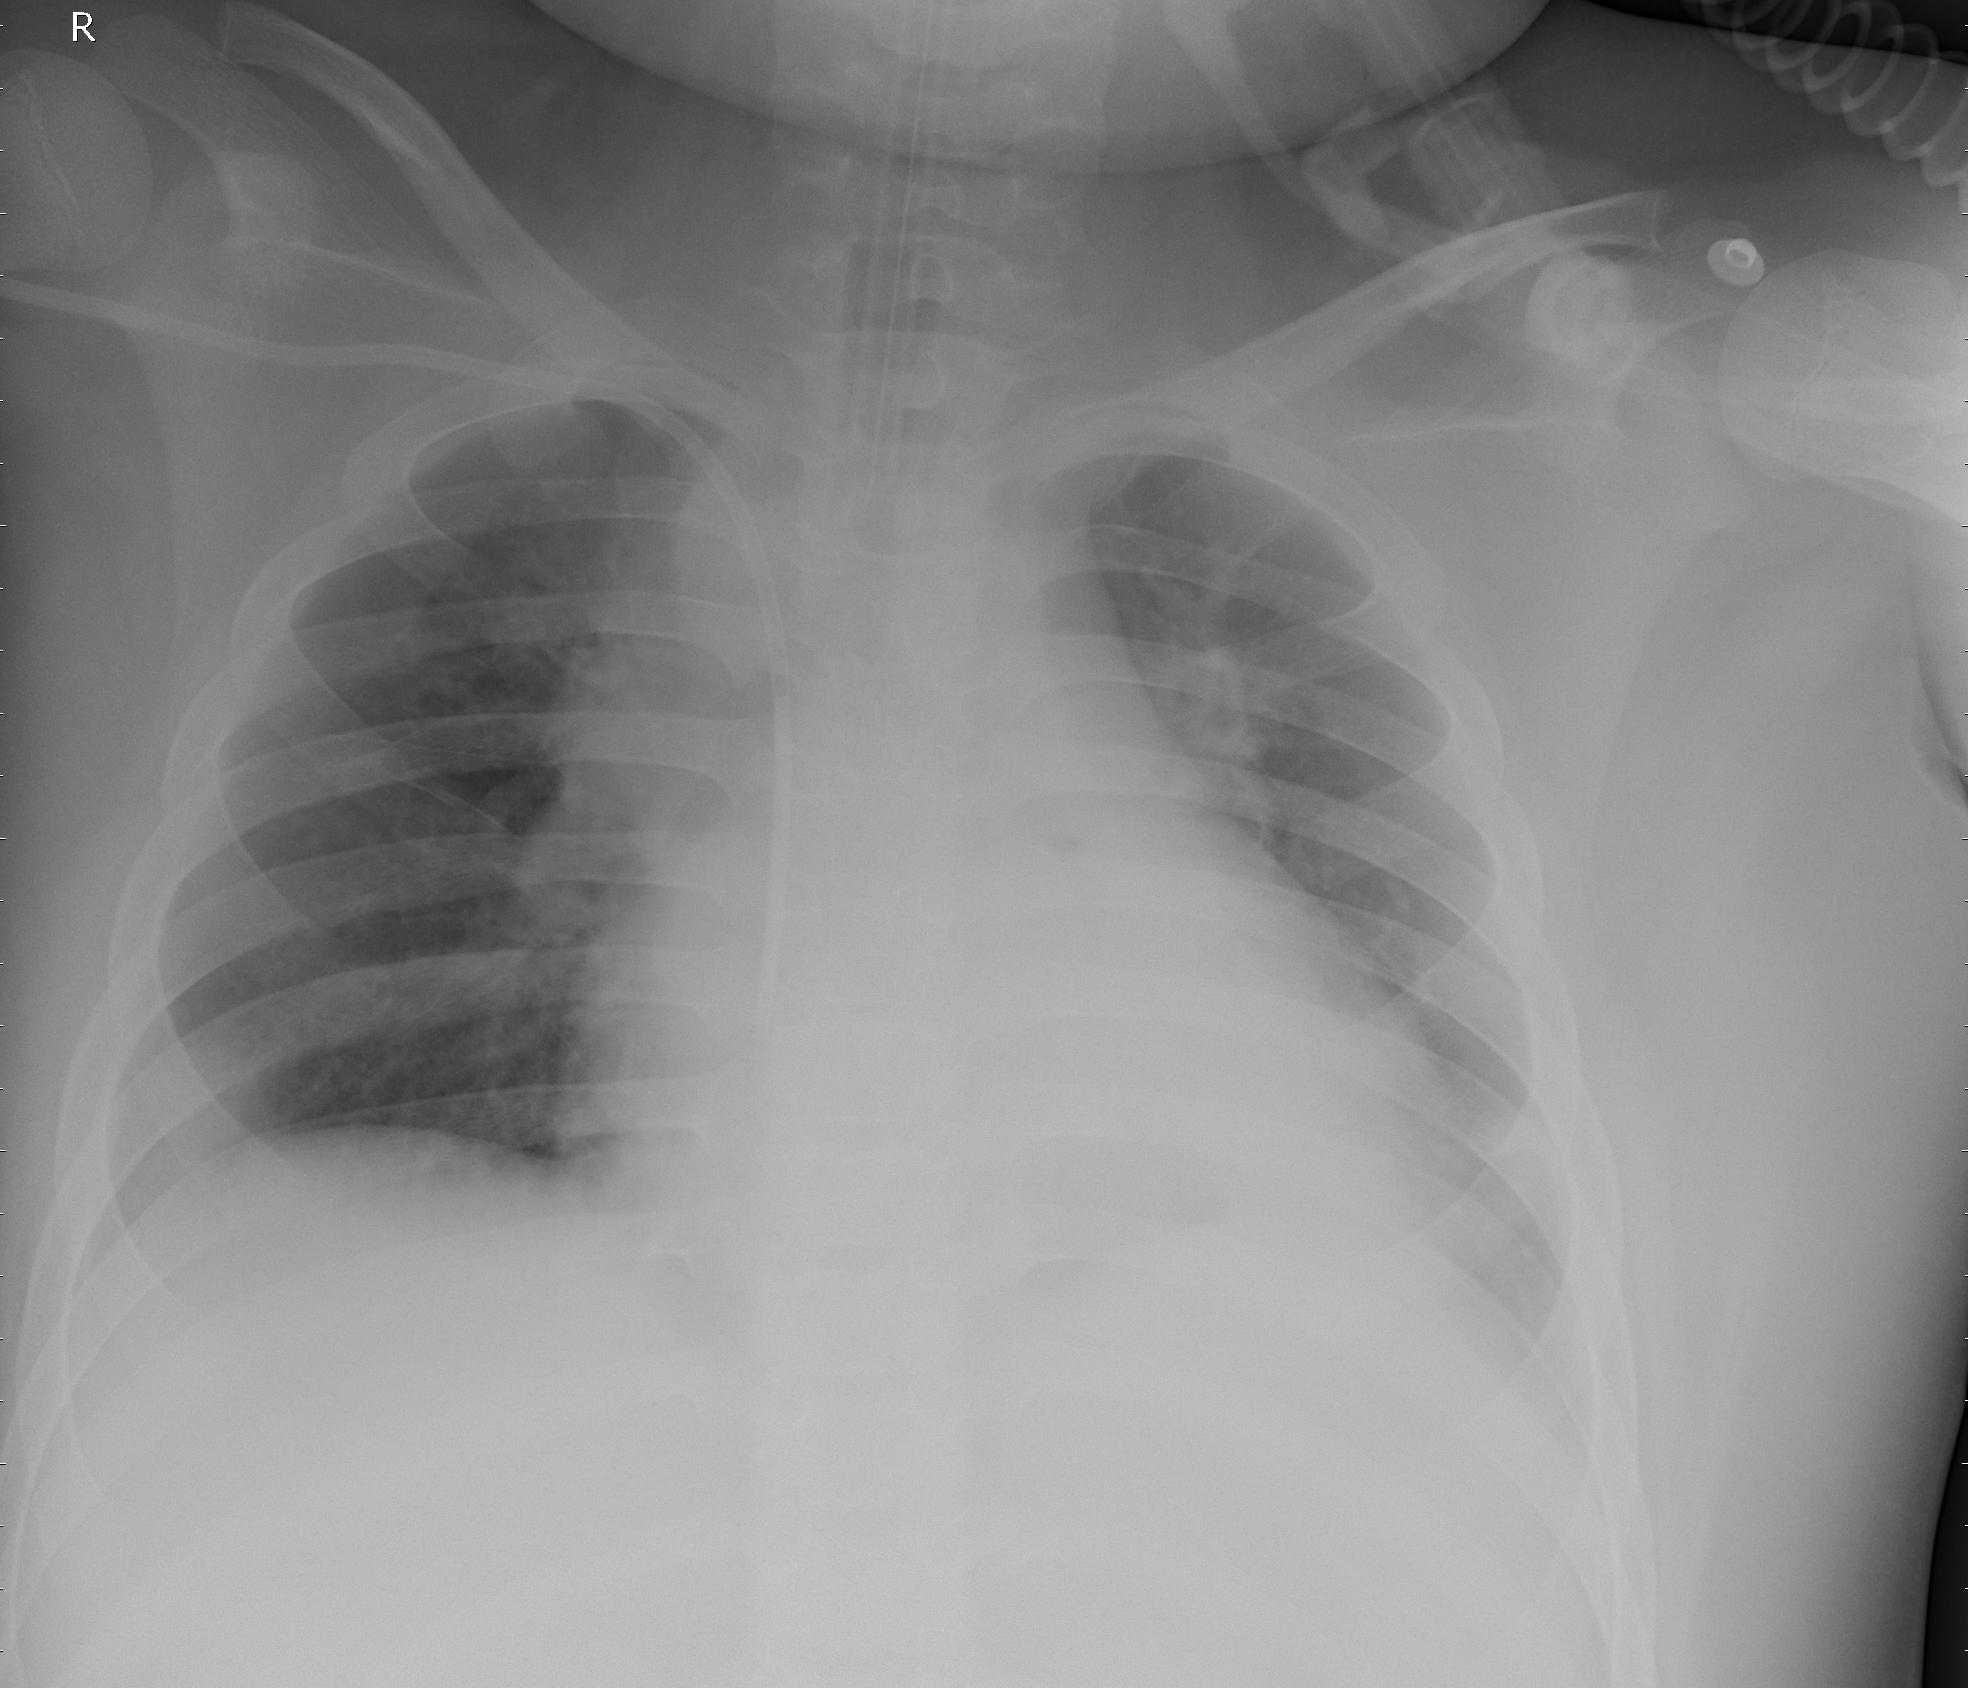
Diagnosis: PNEUMONIA